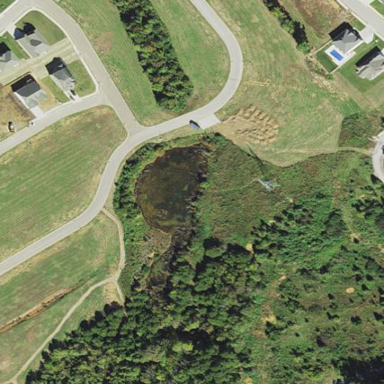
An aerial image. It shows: Detention pond filled with water.